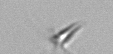
Label: Calciopappus